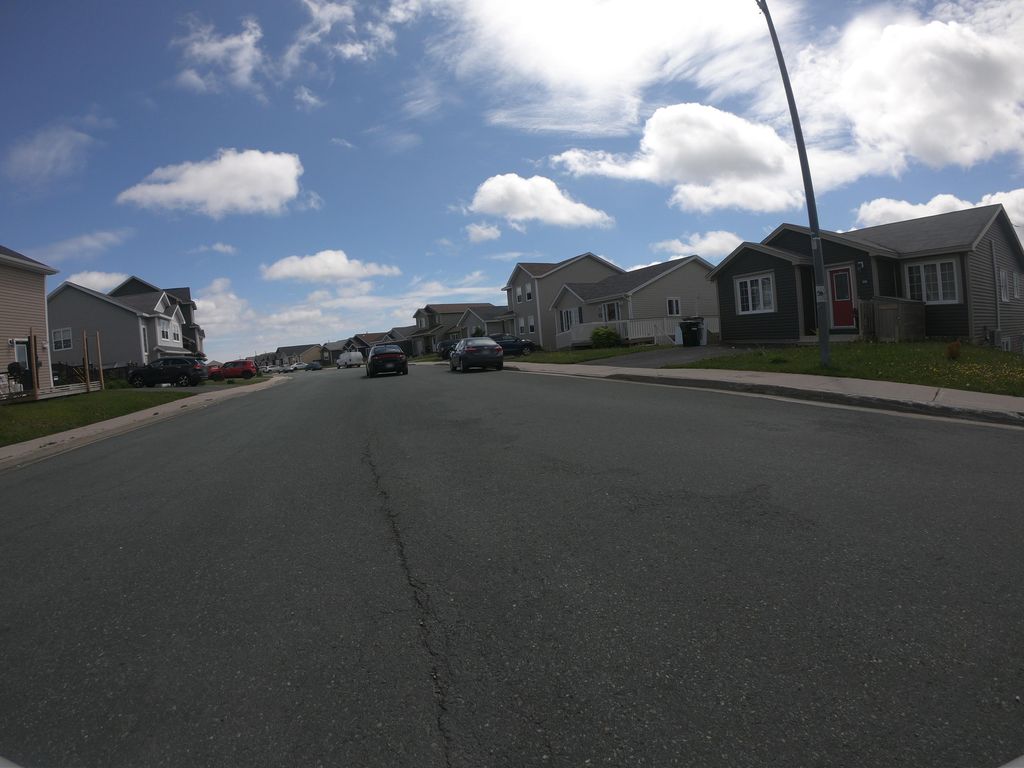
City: st_johns